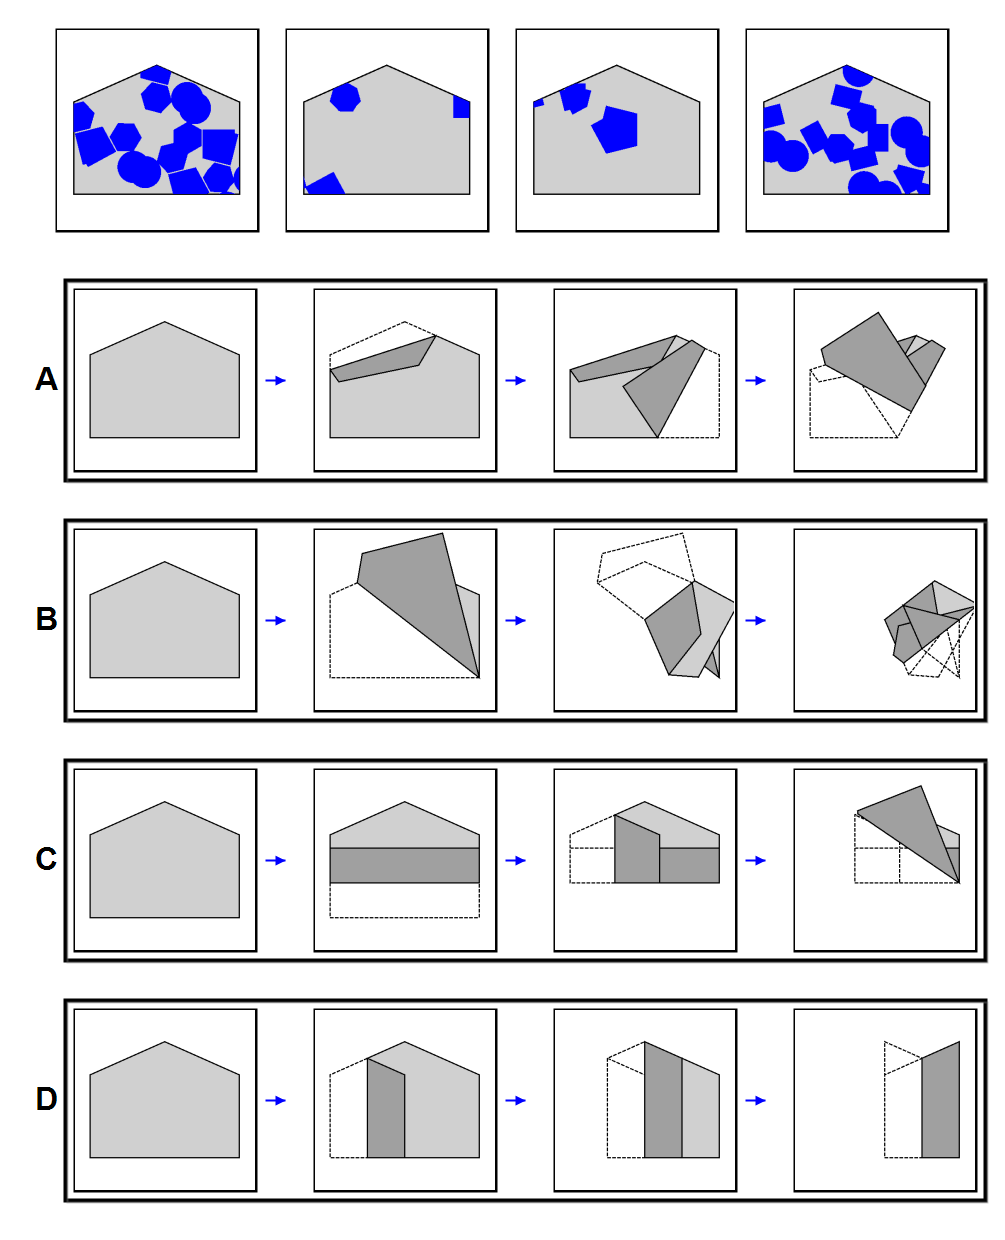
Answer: B